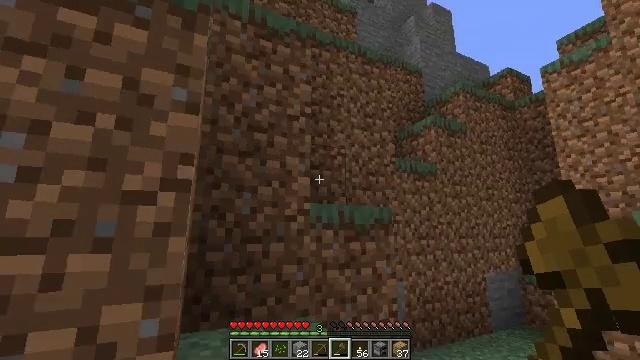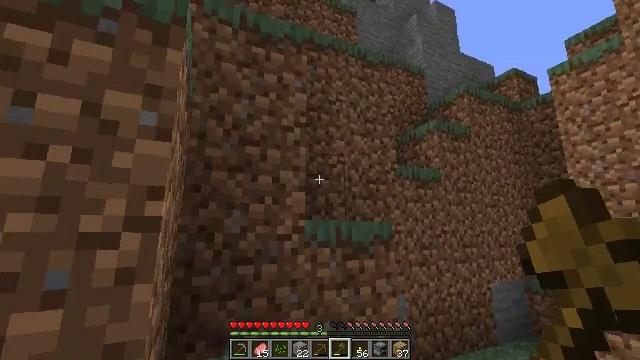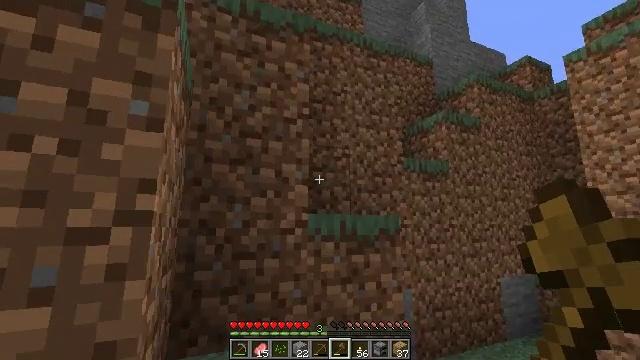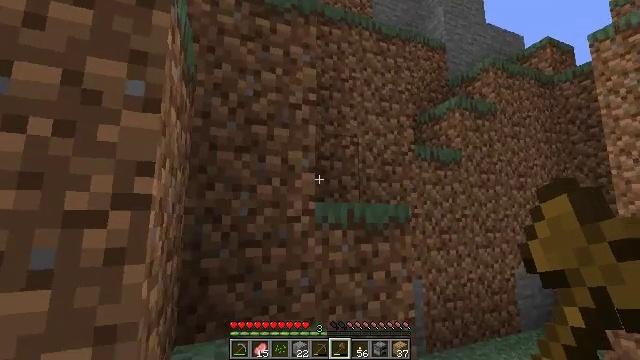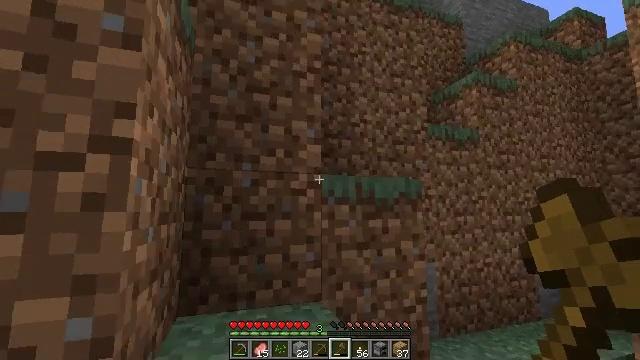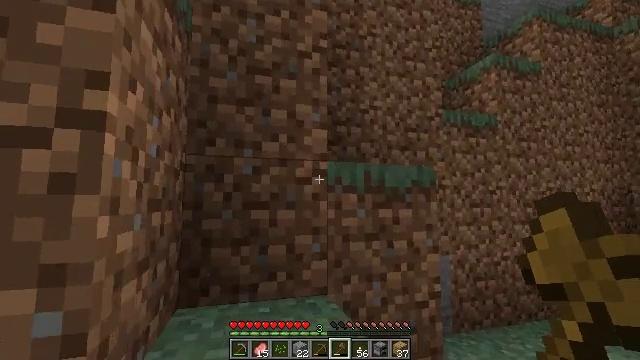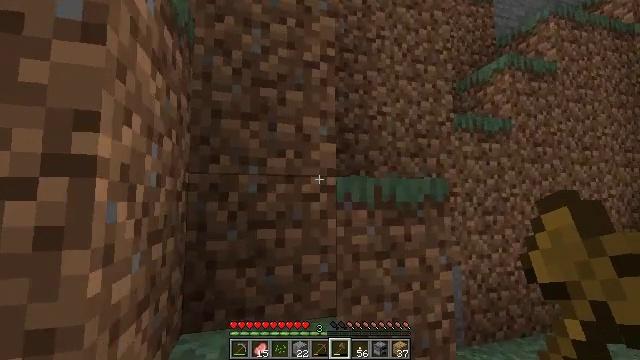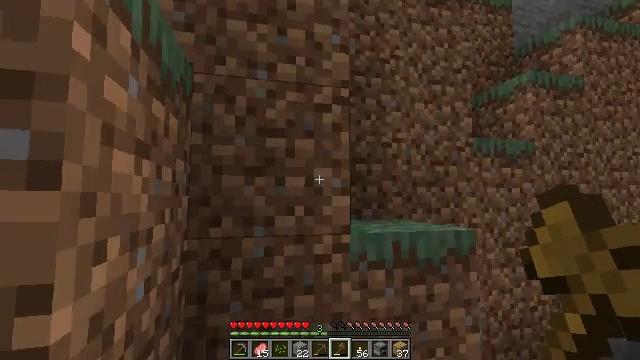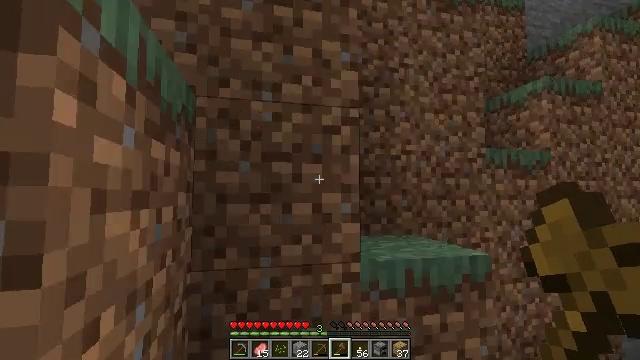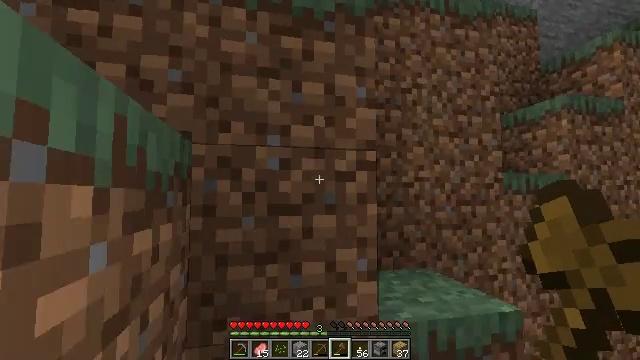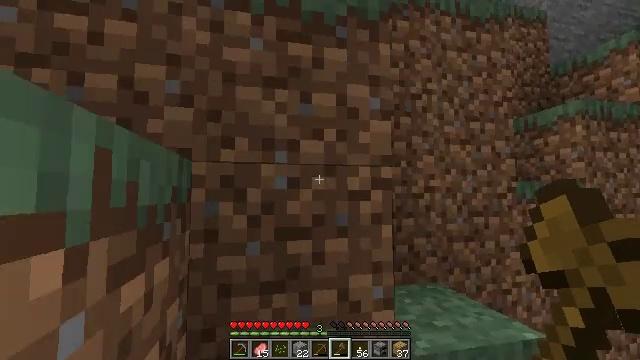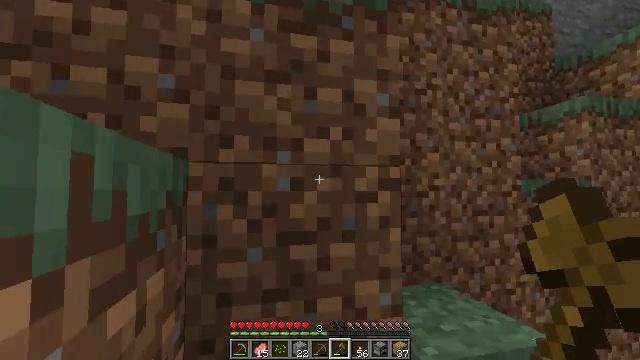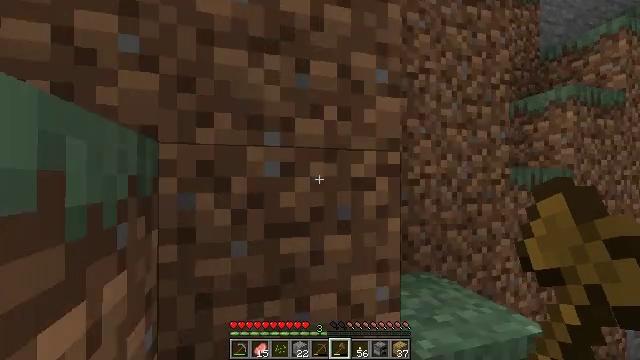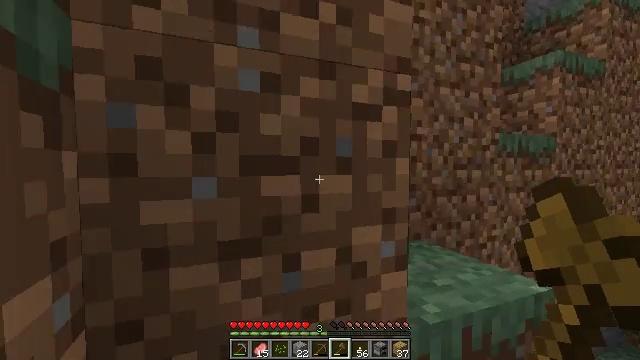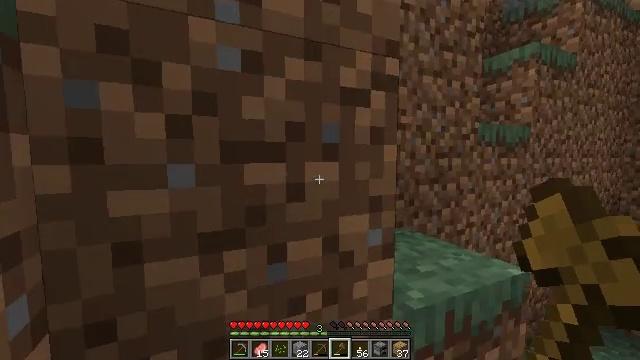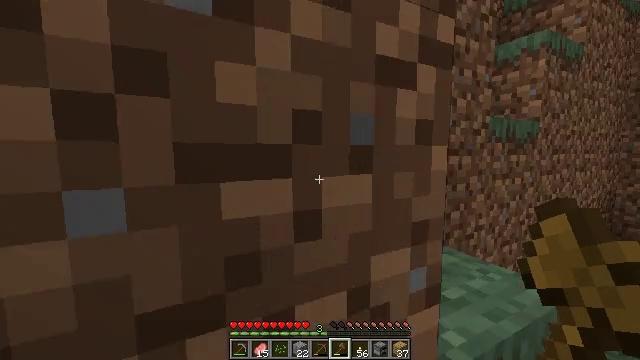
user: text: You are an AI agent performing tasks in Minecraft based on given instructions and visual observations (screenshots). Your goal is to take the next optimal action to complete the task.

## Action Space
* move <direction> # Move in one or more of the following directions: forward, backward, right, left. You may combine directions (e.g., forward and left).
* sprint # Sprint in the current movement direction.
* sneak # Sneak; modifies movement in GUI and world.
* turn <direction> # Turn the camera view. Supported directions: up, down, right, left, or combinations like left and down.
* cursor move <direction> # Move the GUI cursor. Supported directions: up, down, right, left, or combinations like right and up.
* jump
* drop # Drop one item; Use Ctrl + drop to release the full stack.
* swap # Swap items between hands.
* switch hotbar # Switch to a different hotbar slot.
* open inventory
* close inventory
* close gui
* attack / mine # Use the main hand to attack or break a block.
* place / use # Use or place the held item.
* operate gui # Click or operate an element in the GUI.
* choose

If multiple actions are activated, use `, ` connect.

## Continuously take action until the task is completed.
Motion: motion action
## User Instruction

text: Attack the ground to gather dirt.
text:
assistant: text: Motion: move forward
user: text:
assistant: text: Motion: move forward, turn left and down
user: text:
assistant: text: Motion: move forward, turn left and down
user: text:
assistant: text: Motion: move forward, turn left and down
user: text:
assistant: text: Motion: move forward and move left, turn left and down
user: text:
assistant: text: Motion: move forward and move left, turn left, jump
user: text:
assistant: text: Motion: move forward and move left, turn left, jump
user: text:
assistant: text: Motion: move forward and move left, turn left, jump
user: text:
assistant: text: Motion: move forward and move left, jump
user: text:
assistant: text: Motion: move forward and move left, jump
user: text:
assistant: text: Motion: move forward, turn down
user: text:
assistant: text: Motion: move forward, turn right and down
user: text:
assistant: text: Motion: move forward, turn right and down
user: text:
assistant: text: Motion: move forward, turn right and down
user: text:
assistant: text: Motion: move forward, turn right and down
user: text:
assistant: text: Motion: move forward
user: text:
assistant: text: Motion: move forward
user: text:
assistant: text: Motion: move forward
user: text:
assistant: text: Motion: move forward
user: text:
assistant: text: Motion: move forward, jump
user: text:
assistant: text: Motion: move forward, jump
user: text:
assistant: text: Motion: move forward, jump
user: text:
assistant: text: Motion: move forward, jump
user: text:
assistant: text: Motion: move forward, jump
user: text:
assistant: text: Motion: move forward, jump
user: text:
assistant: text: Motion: move forward
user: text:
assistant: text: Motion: move forward
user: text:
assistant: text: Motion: move forward and move left
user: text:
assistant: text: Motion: move forward and move left
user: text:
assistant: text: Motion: move forward and move left